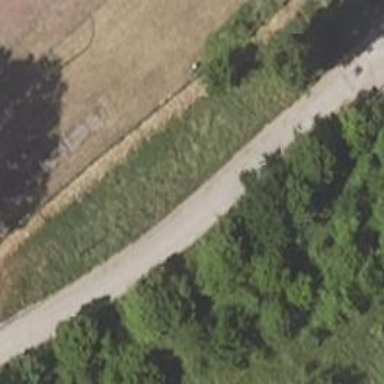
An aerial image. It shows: Gravel road in residential area.